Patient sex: M
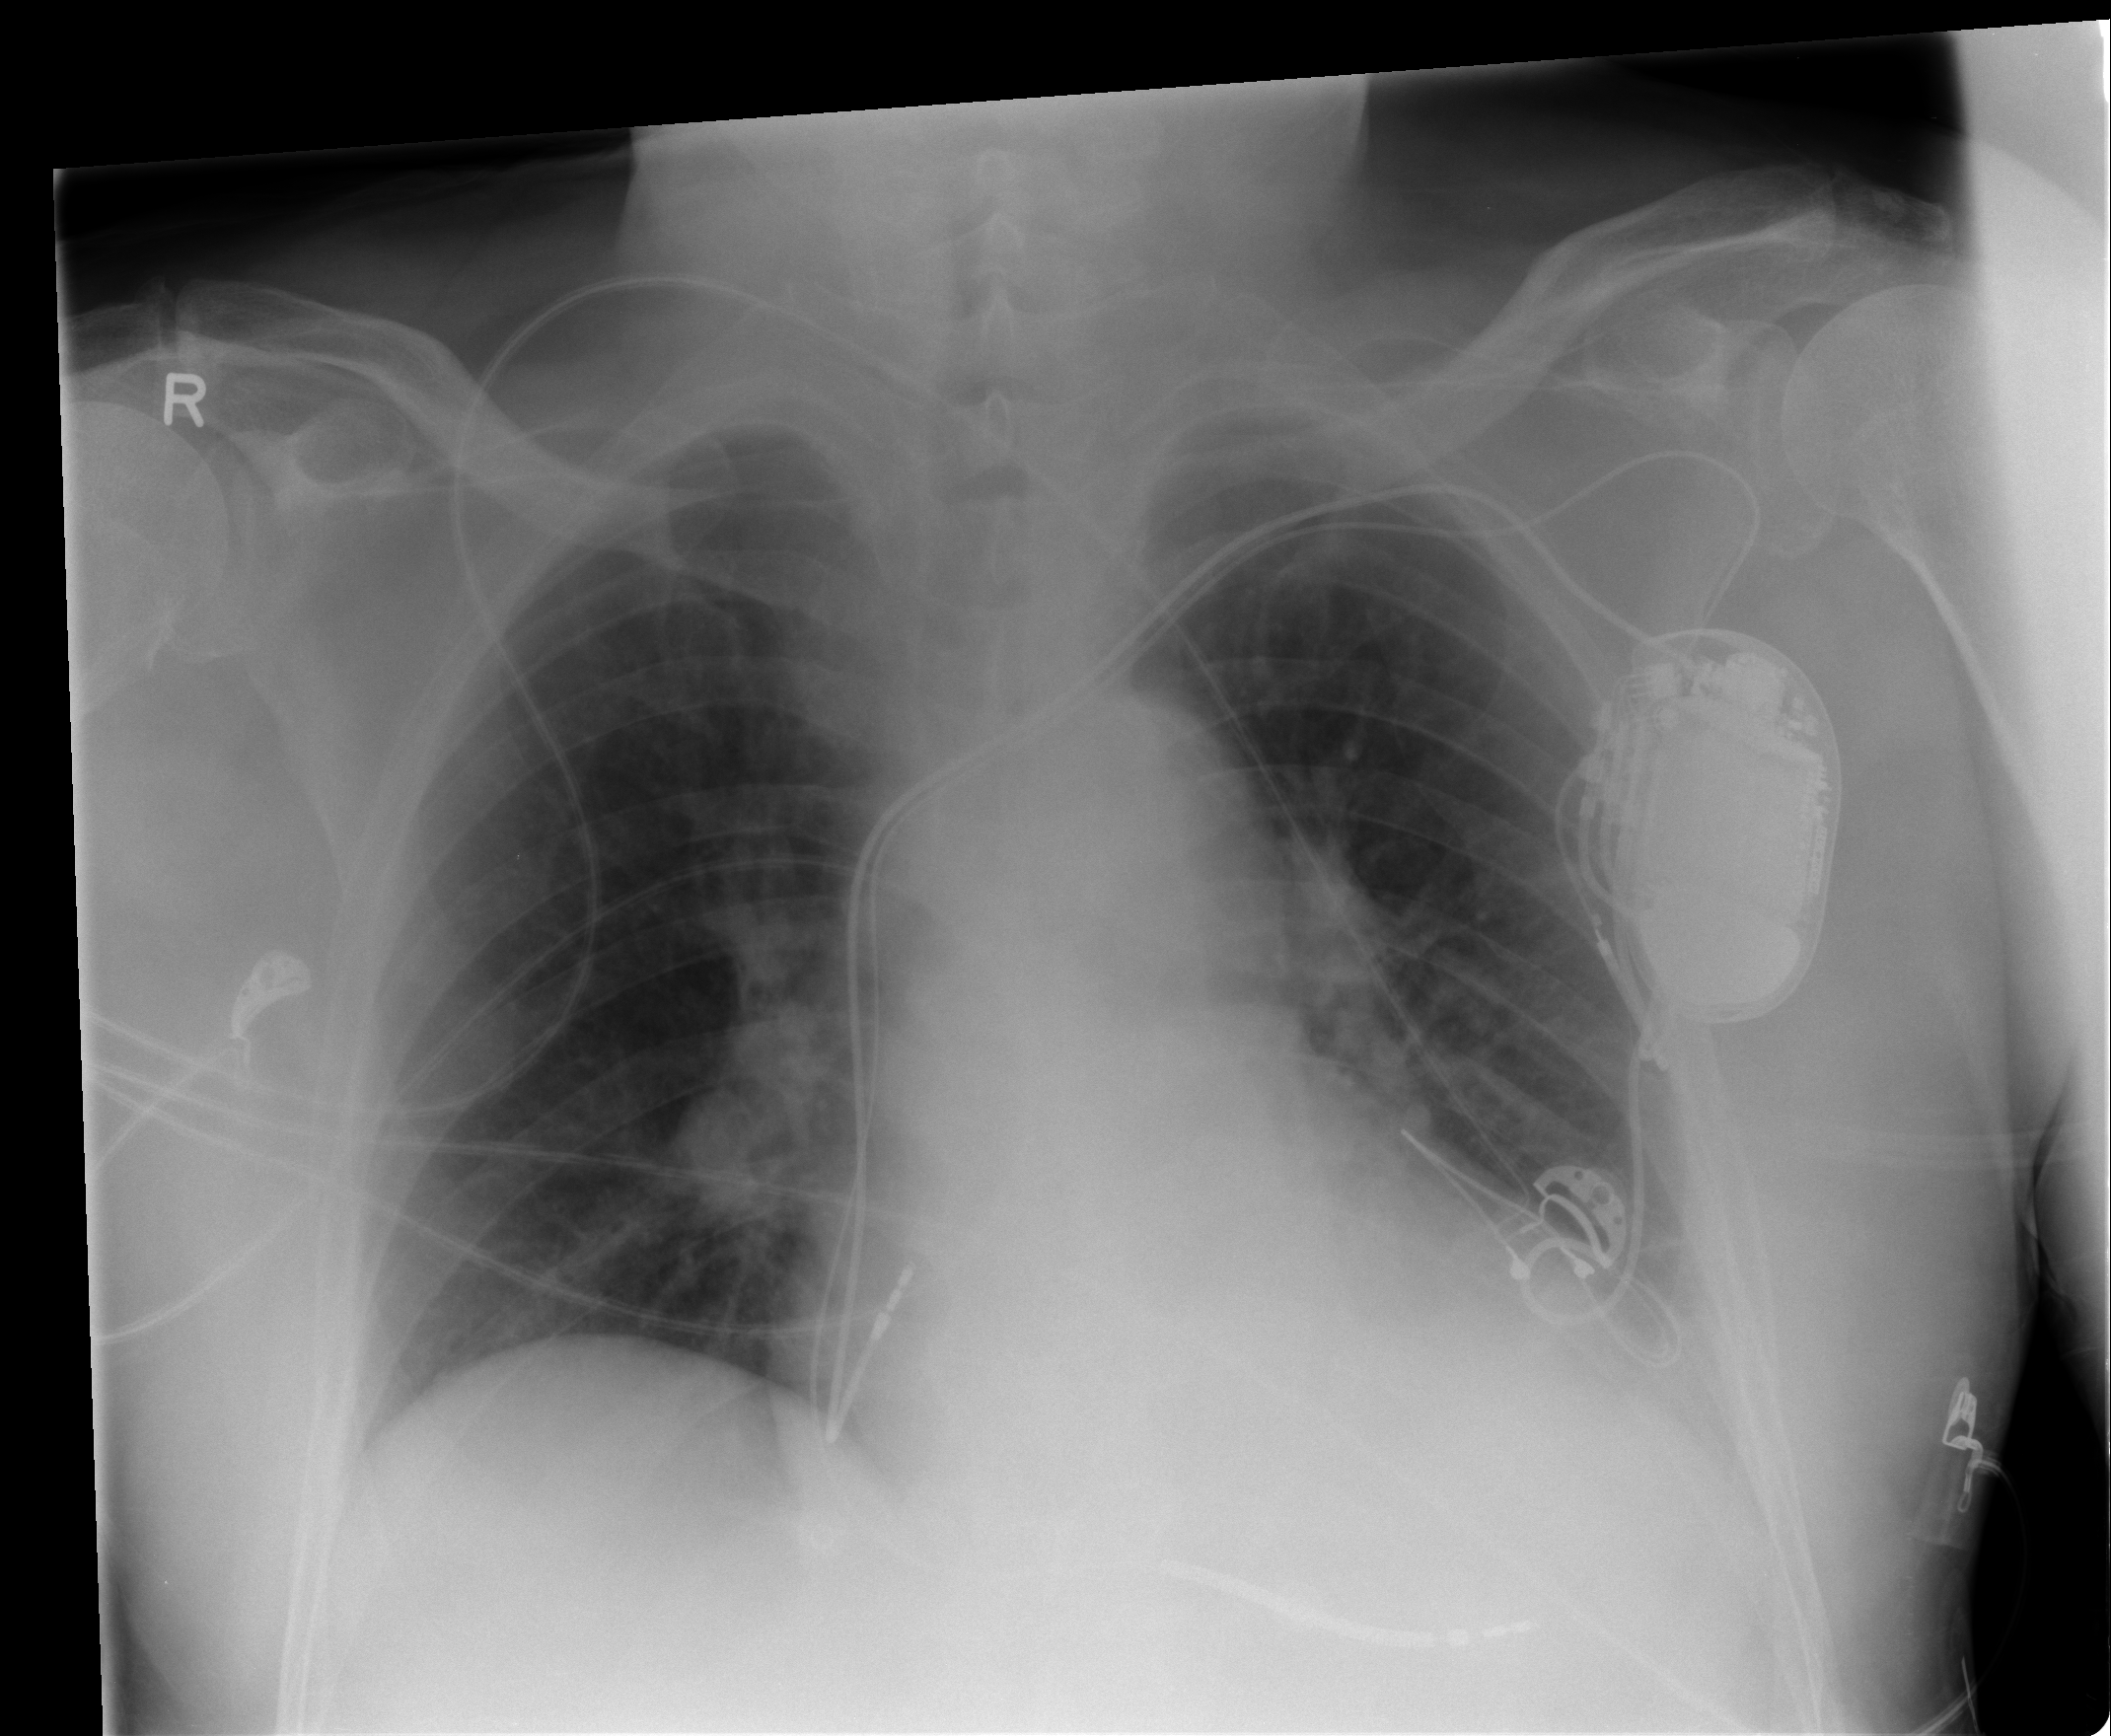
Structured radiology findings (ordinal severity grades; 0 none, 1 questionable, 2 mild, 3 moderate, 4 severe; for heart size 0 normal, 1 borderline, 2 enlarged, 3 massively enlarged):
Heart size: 2
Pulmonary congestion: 2
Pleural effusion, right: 0
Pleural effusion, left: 2
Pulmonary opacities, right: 0
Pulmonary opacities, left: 0
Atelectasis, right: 0
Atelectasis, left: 2